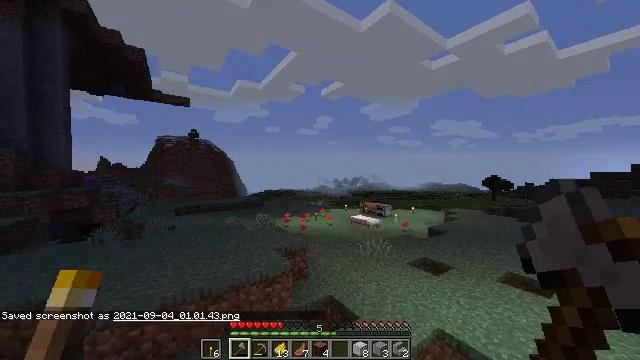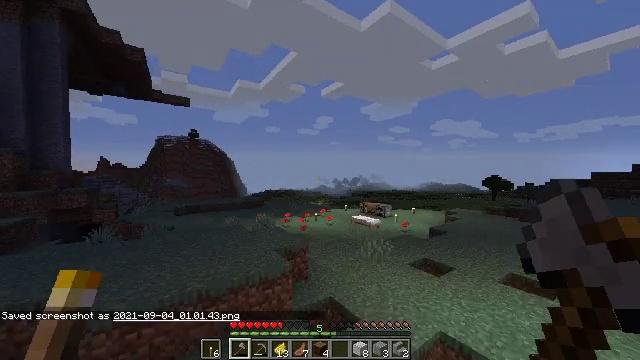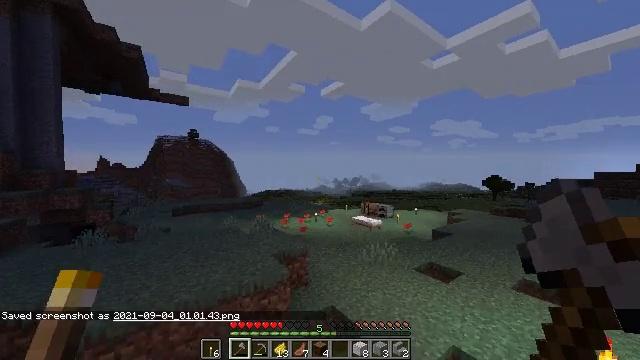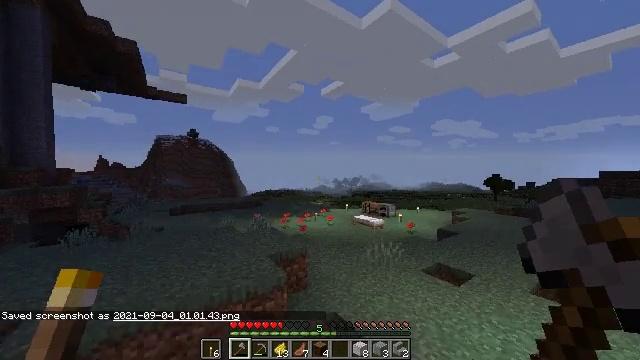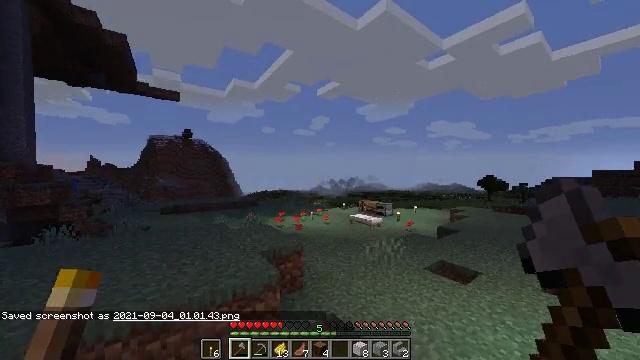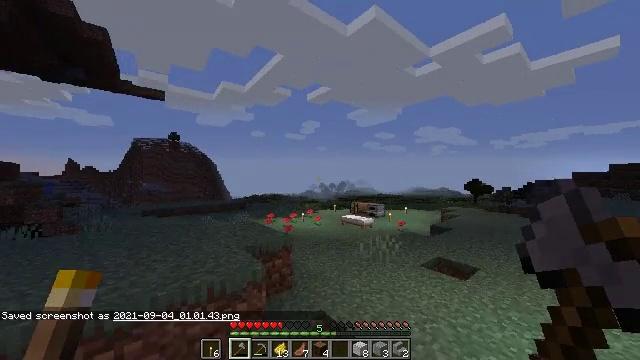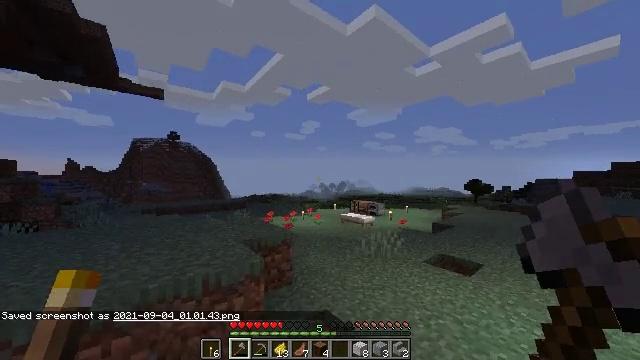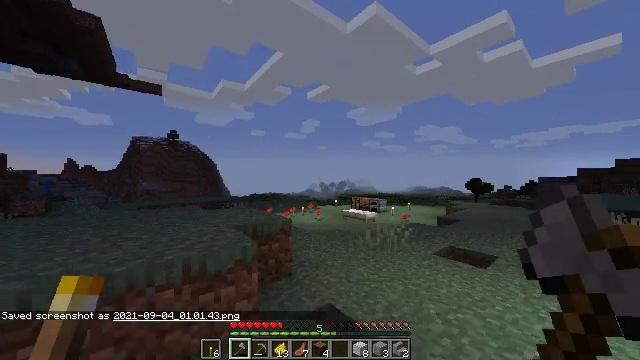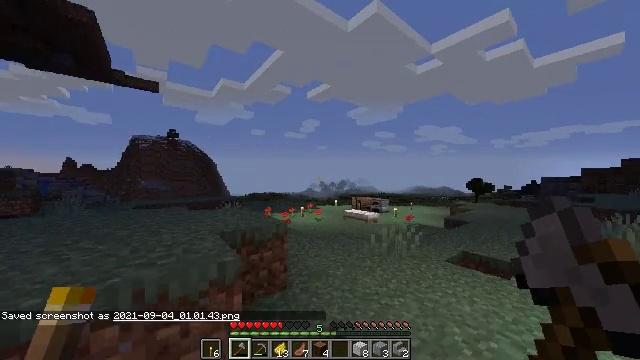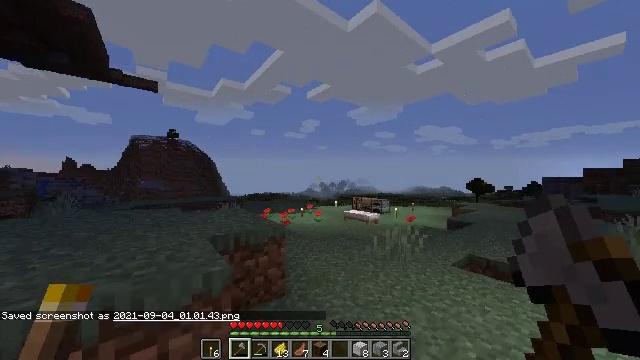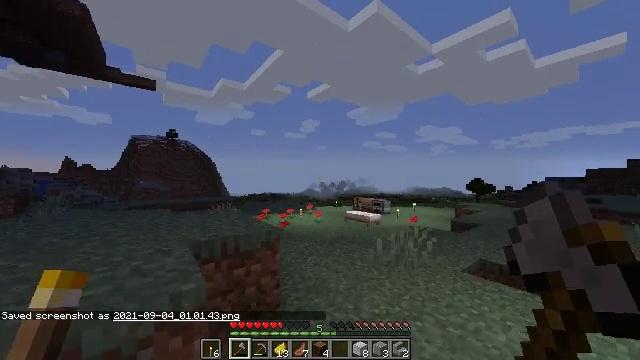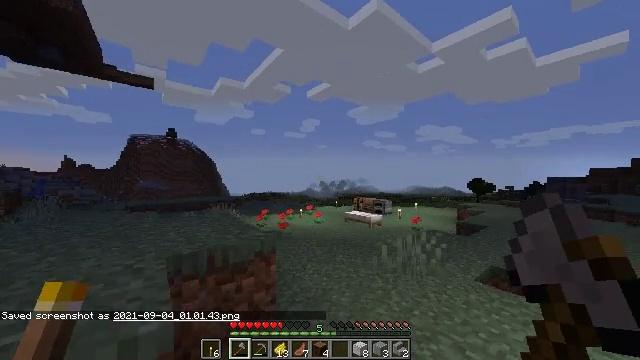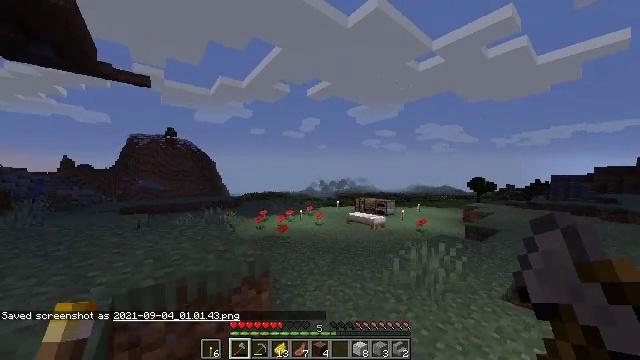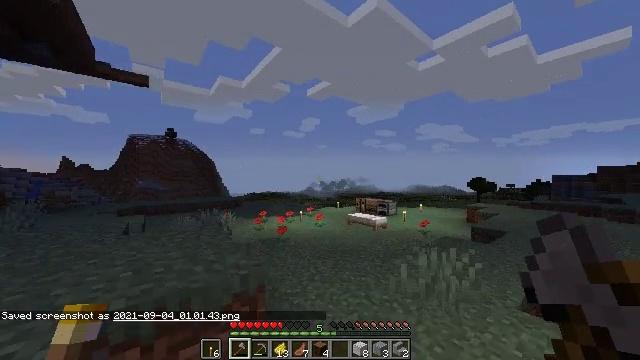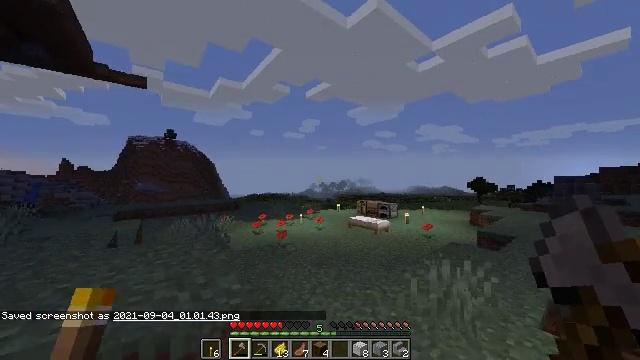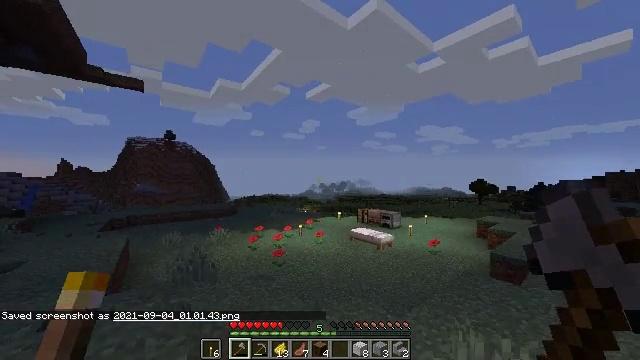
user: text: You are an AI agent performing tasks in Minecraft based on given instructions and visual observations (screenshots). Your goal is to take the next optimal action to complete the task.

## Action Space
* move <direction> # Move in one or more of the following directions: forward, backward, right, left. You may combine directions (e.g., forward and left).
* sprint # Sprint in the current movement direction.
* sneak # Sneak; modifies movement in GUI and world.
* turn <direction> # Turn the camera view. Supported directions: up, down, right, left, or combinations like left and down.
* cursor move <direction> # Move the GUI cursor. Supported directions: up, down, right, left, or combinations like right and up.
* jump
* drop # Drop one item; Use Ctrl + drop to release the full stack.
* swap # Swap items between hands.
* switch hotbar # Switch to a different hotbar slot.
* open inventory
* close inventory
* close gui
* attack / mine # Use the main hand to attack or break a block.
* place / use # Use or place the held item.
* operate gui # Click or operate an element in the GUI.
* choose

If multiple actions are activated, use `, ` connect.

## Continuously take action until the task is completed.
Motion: motion action
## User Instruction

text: Retrieve polished diorite from the environment.
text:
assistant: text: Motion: move forward
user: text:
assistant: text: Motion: move forward
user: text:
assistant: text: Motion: move forward
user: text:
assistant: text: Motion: move forward, turn right
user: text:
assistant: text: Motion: move forward, turn right and up
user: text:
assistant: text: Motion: move forward
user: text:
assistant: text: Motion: move forward
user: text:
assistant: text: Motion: move forward
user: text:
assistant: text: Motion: move forward
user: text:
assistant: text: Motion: move forward
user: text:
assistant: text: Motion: move forward
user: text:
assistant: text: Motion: move forward
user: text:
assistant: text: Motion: move forward
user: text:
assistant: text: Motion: move forward, jump
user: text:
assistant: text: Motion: move forward, jump
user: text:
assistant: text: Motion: move forward, jump
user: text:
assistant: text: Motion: move forward
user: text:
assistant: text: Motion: move forward
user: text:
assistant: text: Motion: move forward
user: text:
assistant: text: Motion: move forward
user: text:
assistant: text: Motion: move forward
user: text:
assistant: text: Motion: move forward
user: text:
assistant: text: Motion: move forward
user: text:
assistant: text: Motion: move forward
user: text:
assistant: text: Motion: move forward
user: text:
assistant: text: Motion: move forward
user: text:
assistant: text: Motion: move forward
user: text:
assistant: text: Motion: move forward
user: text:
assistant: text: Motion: move forward
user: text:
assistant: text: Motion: move forward